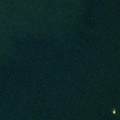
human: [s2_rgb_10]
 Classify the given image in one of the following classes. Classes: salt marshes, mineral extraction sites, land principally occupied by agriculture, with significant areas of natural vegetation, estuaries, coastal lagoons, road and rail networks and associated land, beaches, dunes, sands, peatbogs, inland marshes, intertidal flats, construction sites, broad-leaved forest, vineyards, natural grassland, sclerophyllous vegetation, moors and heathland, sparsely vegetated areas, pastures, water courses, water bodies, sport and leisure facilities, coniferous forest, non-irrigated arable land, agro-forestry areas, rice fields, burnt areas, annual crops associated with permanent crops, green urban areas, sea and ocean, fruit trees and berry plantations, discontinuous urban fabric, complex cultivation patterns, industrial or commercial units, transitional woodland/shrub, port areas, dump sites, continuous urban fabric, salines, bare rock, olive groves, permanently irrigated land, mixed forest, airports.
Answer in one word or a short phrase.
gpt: sea and ocean